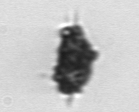
Label: Dictyocha